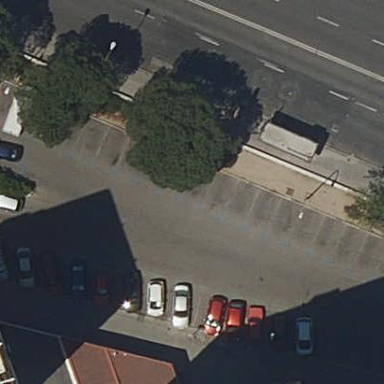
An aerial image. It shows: Street-side parking area.